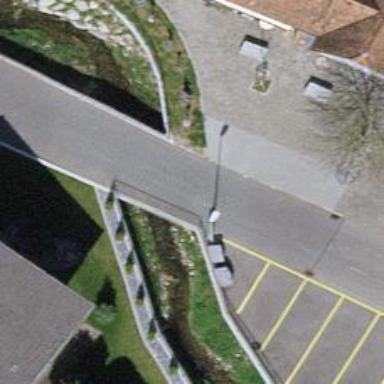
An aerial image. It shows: Residential road with asphalt surface that features bridge.